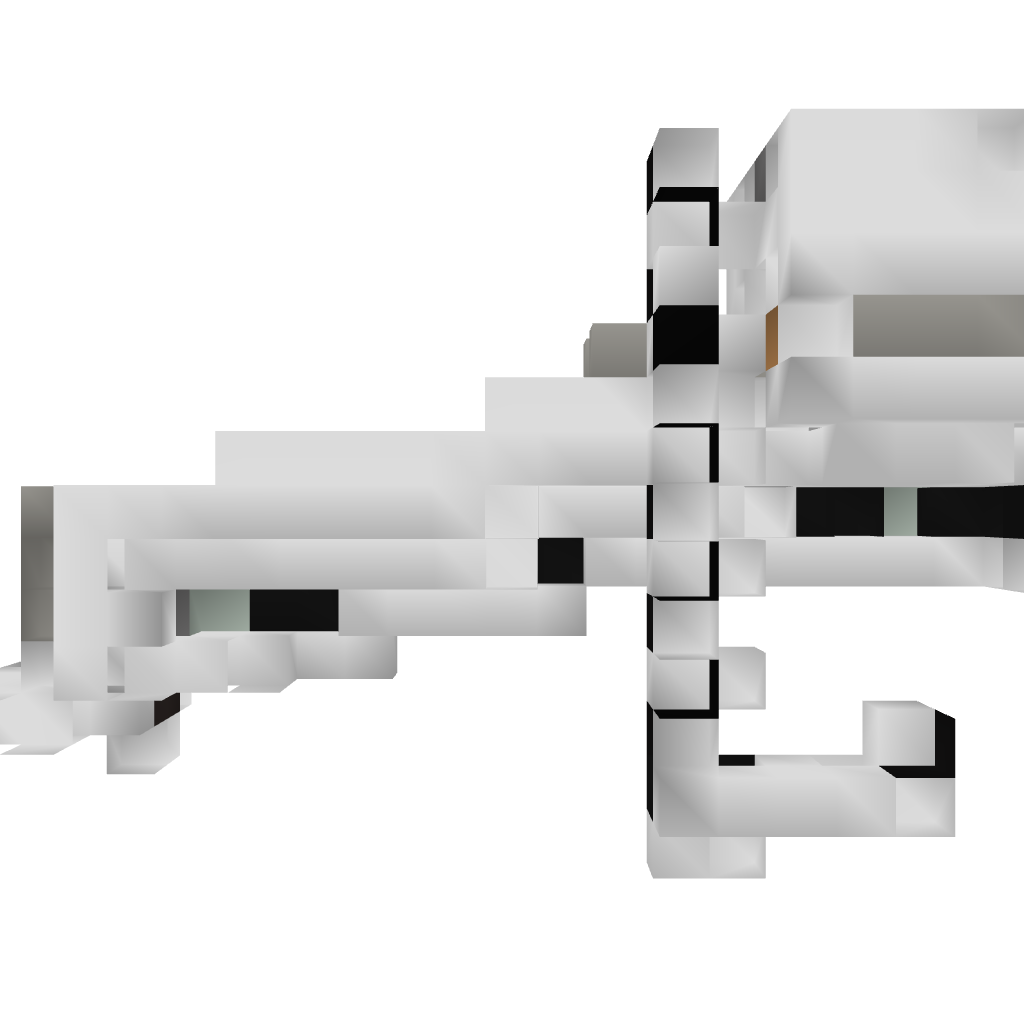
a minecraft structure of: Chicken Farm+Cooker